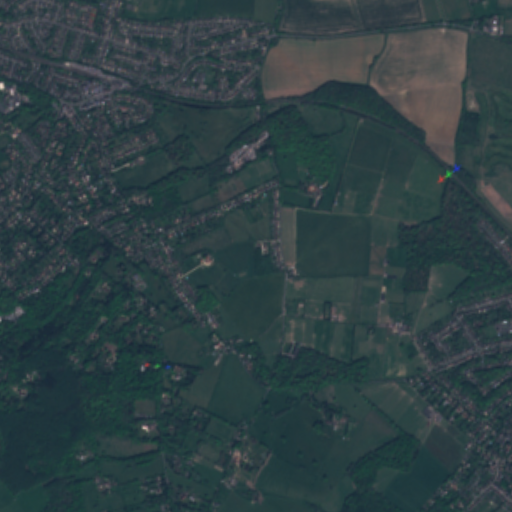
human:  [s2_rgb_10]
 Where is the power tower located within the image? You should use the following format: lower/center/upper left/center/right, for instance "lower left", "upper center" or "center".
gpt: The power tower is located in the lower left of the image.
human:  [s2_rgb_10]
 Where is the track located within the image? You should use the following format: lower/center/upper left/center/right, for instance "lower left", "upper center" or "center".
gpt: There is no track in the image.